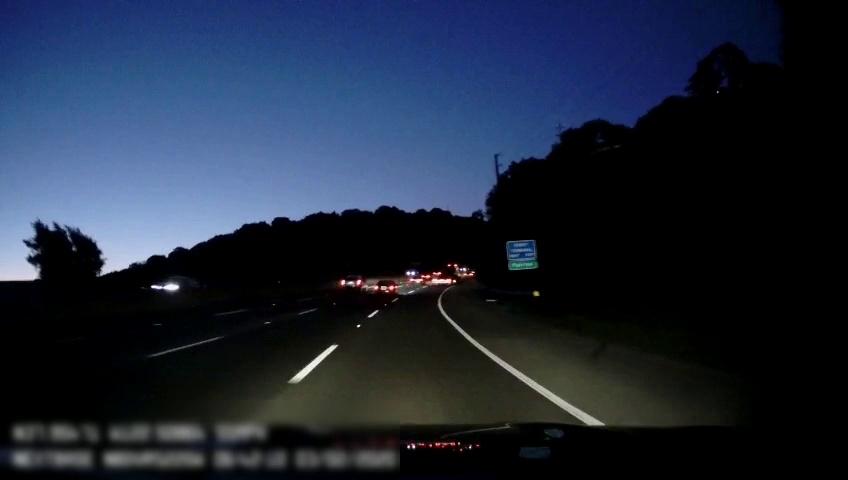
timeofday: Night
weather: Other
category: Drivable Space
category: Vehicles | Car
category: Vehicles | Car
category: Vehicles | SUV
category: Vehicles | Car
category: Vehicles | Truck
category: Lanes | Current Lane
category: Lanes | Current Lane
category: Lanes | Alternate Lane
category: Lanes | Alternate Lane
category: Traffic | Signs